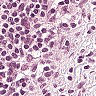
Metastatic tissue present: no